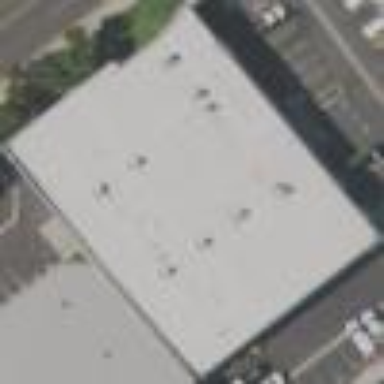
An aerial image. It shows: Warehouse building.